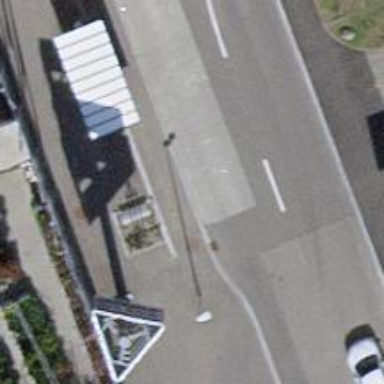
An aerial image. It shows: Platform for public transport with shelter.